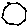
Label: hexagon